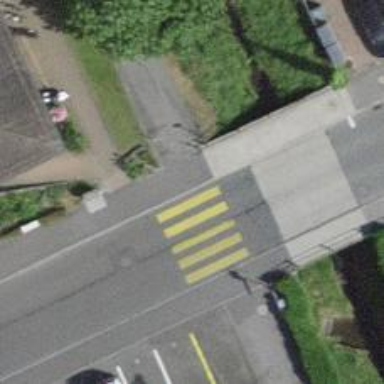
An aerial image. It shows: Kerb barrier.